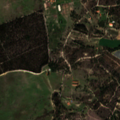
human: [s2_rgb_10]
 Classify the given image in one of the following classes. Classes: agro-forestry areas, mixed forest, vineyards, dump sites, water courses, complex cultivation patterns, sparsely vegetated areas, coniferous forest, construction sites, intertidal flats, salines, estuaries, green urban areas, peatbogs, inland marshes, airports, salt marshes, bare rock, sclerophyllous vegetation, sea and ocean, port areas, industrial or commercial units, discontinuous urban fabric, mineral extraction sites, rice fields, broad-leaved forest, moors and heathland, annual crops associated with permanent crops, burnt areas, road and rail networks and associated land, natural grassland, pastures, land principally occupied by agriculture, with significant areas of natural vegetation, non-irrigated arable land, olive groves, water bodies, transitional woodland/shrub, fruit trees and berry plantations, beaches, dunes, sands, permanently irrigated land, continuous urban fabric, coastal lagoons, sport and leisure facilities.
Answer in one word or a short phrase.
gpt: non-irrigated arable land, pastures, complex cultivation patterns, broad-leaved forest, transitional woodland/shrub